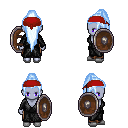
a pixel art fantasy rpg character, female body template, dark elf, purple skin, gray robe, robe skirt, white cyan extra-long topknot hairstyle, red bandana, bracelets, white slippers, shield, four views (front, back, left, right), 2x2 character sprite sheet, small pixel art, hard edges, no anti-aliasing